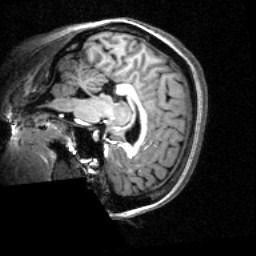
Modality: T1w
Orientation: sagittal
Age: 35
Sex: female